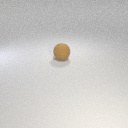
large brown rubber sphere